九年级 · 解析几何
如图, 在矩形 $\mathrm{ABCD}$ 中, 点 $\mathrm{E}$ 是边 $\mathrm{BC}$ 的中点, $\mathrm{AE} \perp \mathrm{BD}$, 垂足为 $\mathrm{F}$, 则 $\tan \angle \mathrm{BDE}$ 的值是 ( )

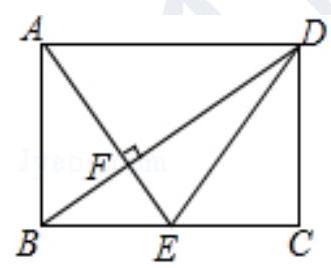
A. $\frac{\sqrt{2}}{4}$
B. $\frac{1}{4}$
C. $\frac{1}{3}$
D. $\frac{\sqrt{2}}{3}$
答案: A
解析: $\because$ 四边形 $\mathrm{ABCD}$ 是矩形,

$\therefore \mathrm{AD}=\mathrm{BC}, \mathrm{AD} / / \mathrm{BC}, \because$ 点 $\mathrm{E}$ 是边 $\mathrm{BC}$ 的中点, $\therefore \mathrm{BE}=\frac{1}{2} \mathrm{BC}=\frac{1}{2} \mathrm{AD}$,

$\therefore \triangle \mathrm{BEF} \sim \triangle \mathrm{DAF}, \therefore \frac{E F}{A F}=\frac{B E}{A D}=\frac{1}{2}, \therefore \mathrm{EF}=\frac{1}{2} \mathrm{AF}, \therefore \mathrm{EF}=\frac{1}{3} \mathrm{AE}, \because$ 点 $\mathrm{E}$ 是边 $\mathrm{BC}$ 的中点, $\therefore$ 由矩形的对称性得: $\mathrm{AE}=\mathrm{DE}, \quad \therefore \mathrm{EF}=\frac{1}{3} \mathrm{DE}$, 设 $\mathrm{EF}=\mathrm{x}$, 则 $\mathrm{DE}=3 \mathrm{x}, \quad \therefore \mathrm{DF}=\sqrt{D E^{2}-E F^{2}}=2 \sqrt{2} \mathrm{x}$, $\therefore \tan \angle \mathrm{BDE}=\frac{E F}{D F}=\frac{x}{2 \sqrt{2} \mathrm{x}}=\frac{\sqrt{2}}{4}$. 故选 A.